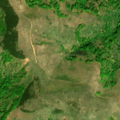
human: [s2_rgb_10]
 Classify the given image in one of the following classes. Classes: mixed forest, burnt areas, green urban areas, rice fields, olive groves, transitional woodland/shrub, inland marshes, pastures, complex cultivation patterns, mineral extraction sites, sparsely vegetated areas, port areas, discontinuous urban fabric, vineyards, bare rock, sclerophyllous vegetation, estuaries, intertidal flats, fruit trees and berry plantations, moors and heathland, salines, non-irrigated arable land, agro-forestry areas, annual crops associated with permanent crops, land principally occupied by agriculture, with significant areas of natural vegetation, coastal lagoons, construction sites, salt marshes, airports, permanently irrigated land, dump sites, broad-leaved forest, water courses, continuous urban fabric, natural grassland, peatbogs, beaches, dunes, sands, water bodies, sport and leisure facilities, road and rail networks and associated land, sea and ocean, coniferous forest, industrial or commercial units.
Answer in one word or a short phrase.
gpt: broad-leaved forest, coniferous forest, natural grassland, transitional woodland/shrub